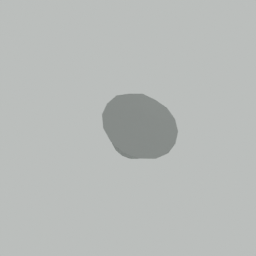
Label: tools